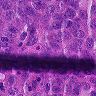
Metastatic tissue present: yes